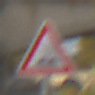
Verkehrszeichen: UnebeneFahrbahn
Umgebung: Outdoor, Suburban
Tageszeit: MorningAfternoon
Wetter: PartlyCloudy
Licht: Natural
Jahreszeit: NotSpecified
Kontrast: HighContrast